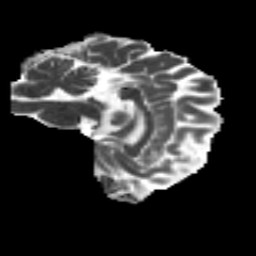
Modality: MD
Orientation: sagittal
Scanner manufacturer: siemens
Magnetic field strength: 3 T
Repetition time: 4.16 s
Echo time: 0.0806 s